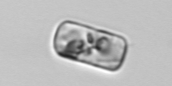
Label: Guinardia_delicatula